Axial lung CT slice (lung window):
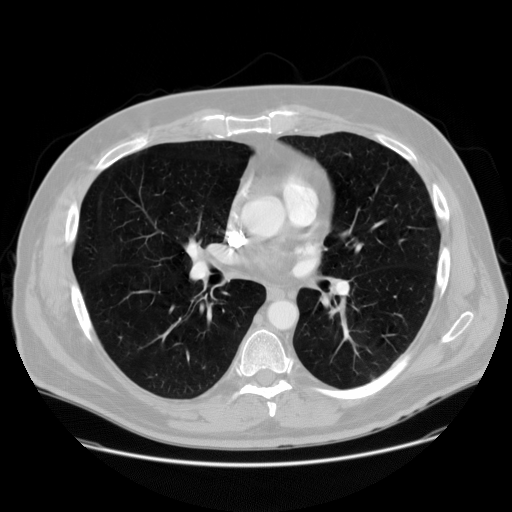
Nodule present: no